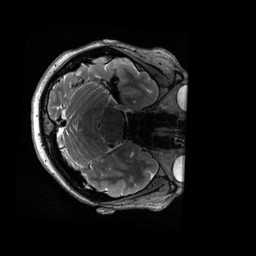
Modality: T2w
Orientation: axial
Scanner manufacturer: siemens
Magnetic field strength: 3 T
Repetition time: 3.2 s
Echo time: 0.564 s